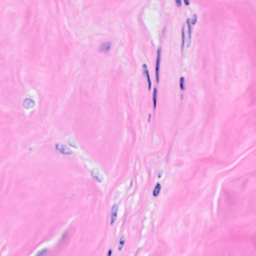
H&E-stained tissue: Breast